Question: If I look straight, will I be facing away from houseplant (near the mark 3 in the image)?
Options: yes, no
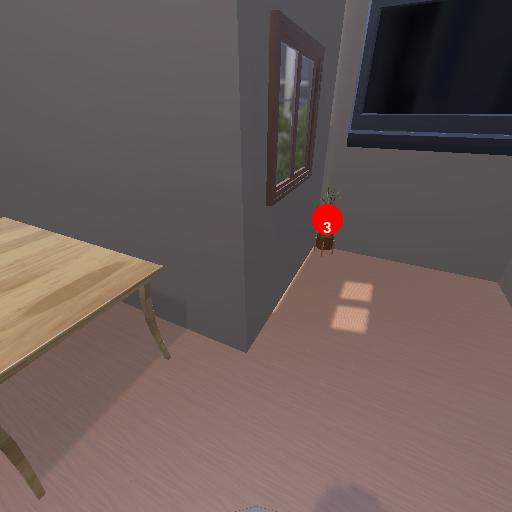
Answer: yes